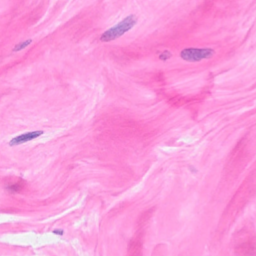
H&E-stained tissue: Breast